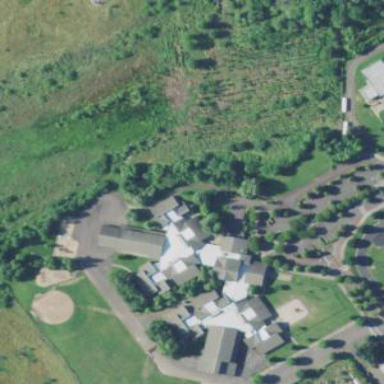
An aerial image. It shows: Schoolyard designated as leisure land.